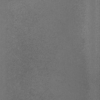
Label: dusty